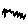
Label: zigzag